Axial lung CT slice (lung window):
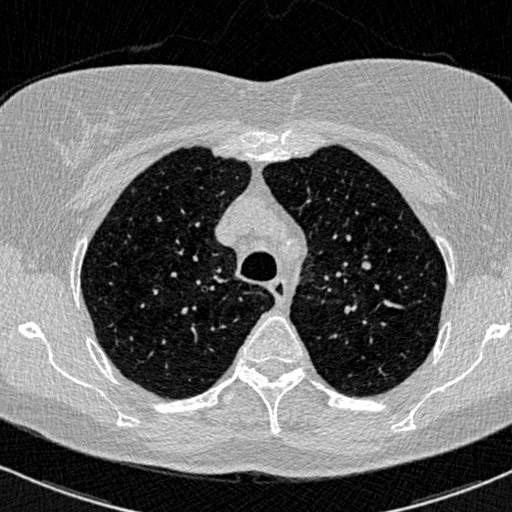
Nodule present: yes
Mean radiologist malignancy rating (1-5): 2.75